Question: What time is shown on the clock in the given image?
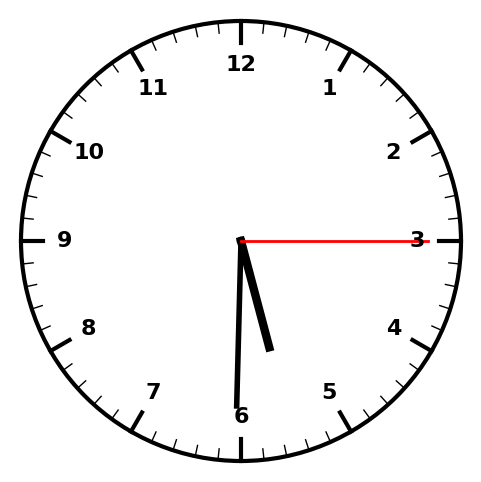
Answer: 05:30:15